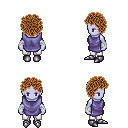
a pixel art fantasy rpg character, female body template, dark elf, purple skin, chain tabard jacket, white pants, brown curly afro hairstyle, white cloth bandages, metal boots, four views (front, back, left, right), 2x2 character sprite sheet, small pixel art, hard edges, no anti-aliasing